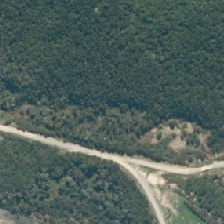
Land cover: manuka_kanuka